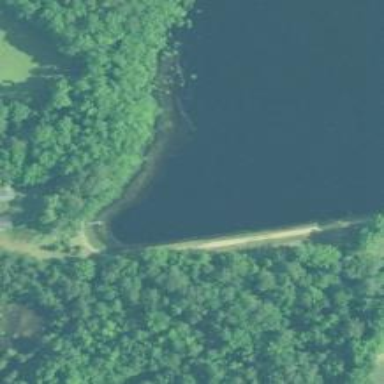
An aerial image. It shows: Dam along waterway.